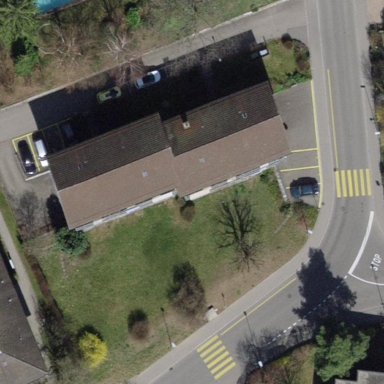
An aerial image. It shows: Gabled building with the roof oriented along its structure.